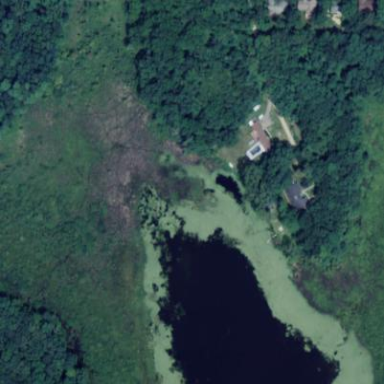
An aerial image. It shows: Marshy wetland area.